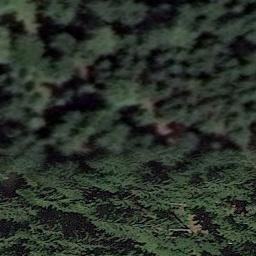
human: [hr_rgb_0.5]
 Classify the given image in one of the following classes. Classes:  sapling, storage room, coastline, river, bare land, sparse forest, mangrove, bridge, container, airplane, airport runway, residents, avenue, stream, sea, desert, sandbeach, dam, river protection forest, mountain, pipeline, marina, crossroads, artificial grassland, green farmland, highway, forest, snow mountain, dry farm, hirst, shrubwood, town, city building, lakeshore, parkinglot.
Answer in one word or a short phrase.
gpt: forest